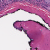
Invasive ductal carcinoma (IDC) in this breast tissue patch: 0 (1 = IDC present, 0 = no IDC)